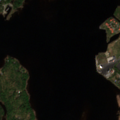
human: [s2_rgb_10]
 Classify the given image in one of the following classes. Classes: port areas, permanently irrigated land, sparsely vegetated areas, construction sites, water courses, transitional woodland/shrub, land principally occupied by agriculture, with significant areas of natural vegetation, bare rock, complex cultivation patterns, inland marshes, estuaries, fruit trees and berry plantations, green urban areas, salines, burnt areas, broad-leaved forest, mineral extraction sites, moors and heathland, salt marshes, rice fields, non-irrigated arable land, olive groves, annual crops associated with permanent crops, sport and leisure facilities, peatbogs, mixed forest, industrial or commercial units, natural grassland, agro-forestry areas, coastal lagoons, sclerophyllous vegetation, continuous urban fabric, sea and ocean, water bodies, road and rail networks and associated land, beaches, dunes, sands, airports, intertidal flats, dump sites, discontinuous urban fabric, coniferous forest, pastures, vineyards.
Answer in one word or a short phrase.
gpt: discontinuous urban fabric, land principally occupied by agriculture, with significant areas of natural vegetation, broad-leaved forest, mixed forest, water courses, sea and ocean